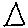
Label: triangle